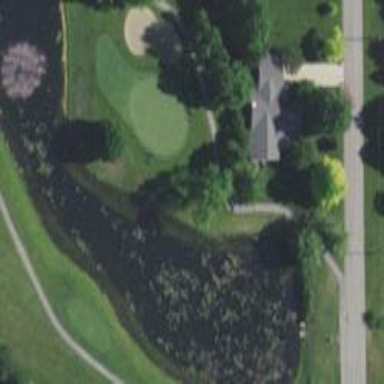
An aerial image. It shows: Scenic view of water hazard on golf course. The natural water feature adds beauty to the landscape.